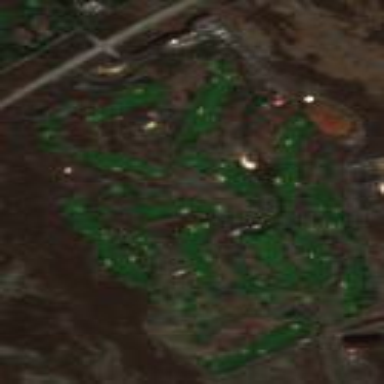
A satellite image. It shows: Golf course surrounded by greenery.